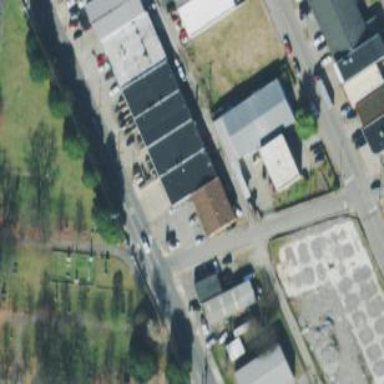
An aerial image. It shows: Commercial building.